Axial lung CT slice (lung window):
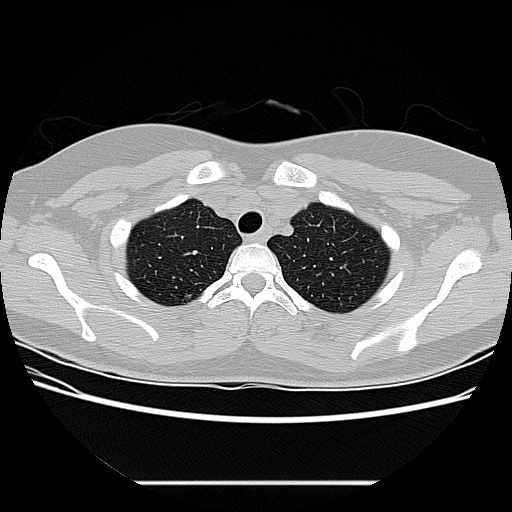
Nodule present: no